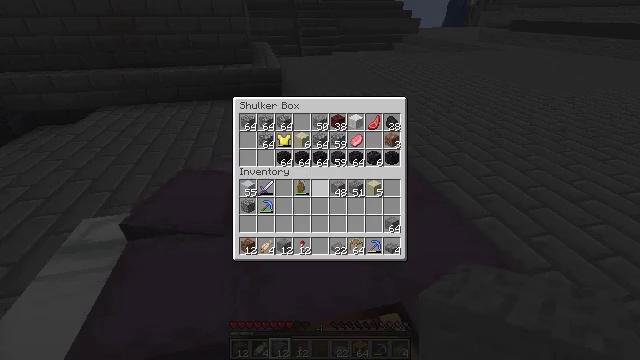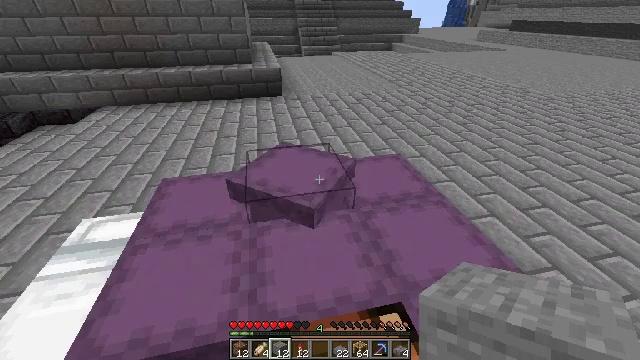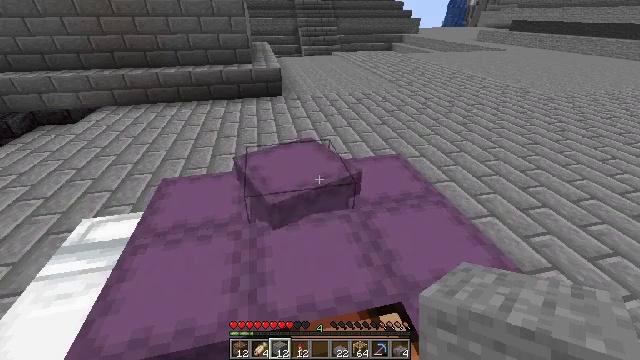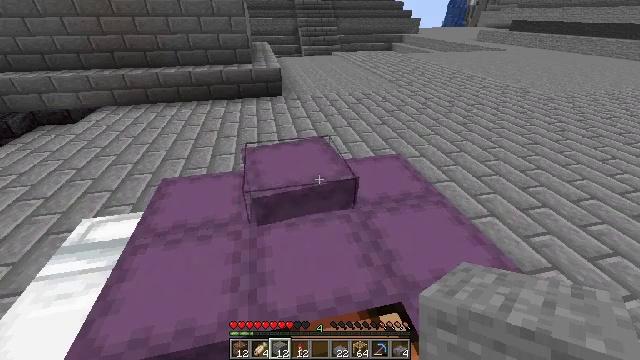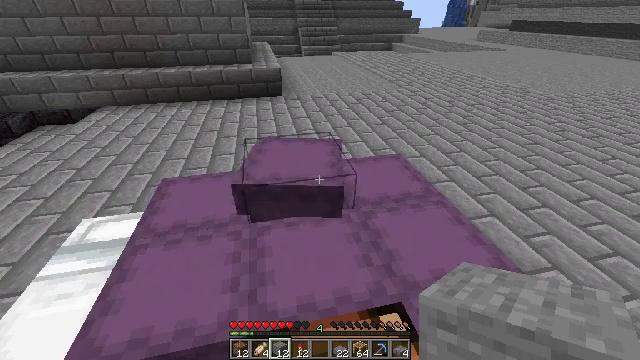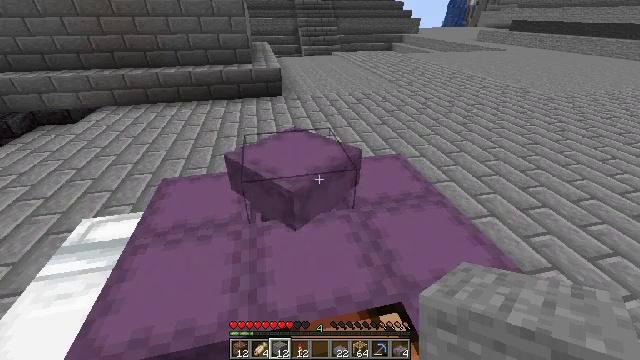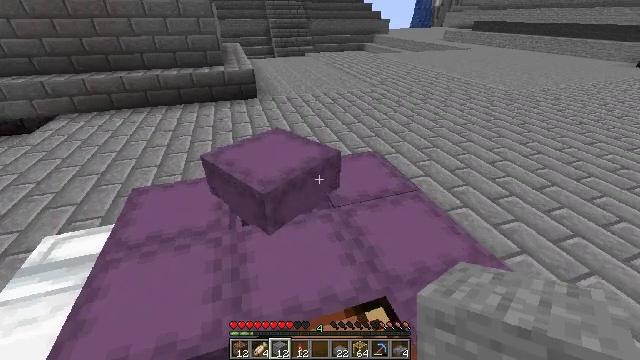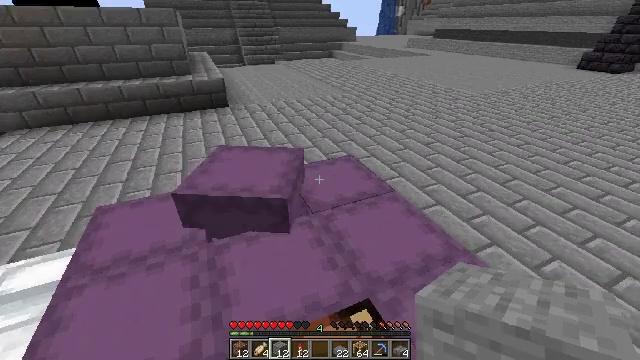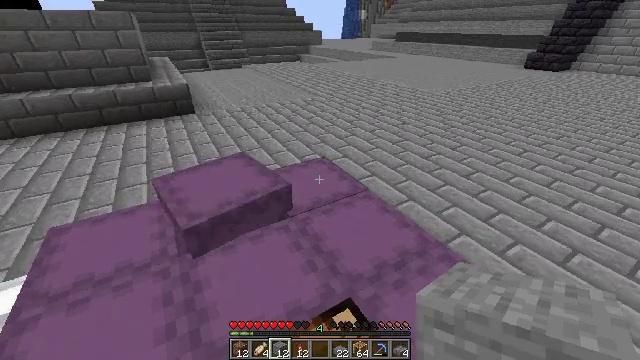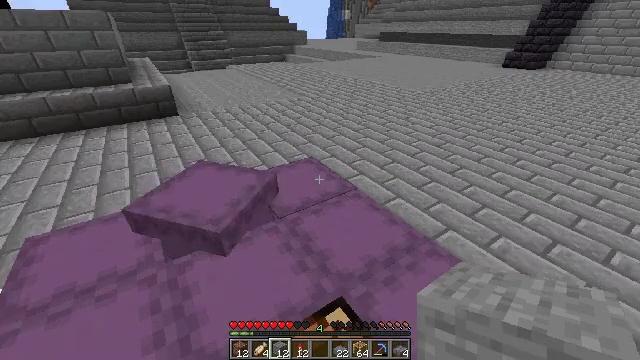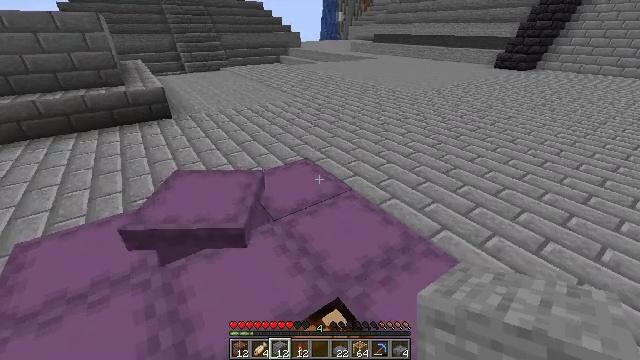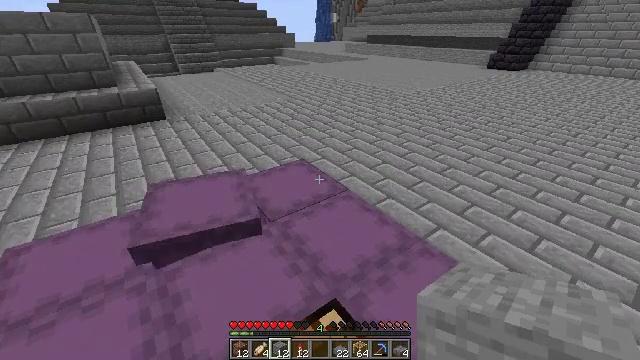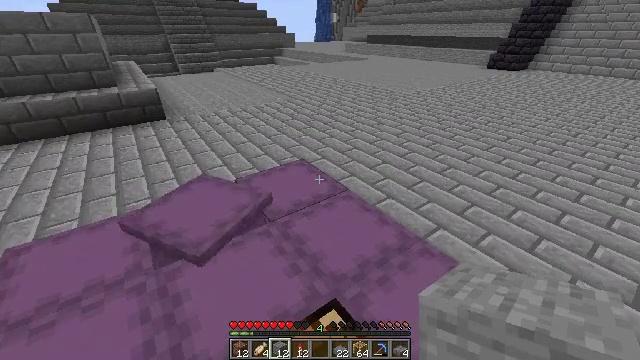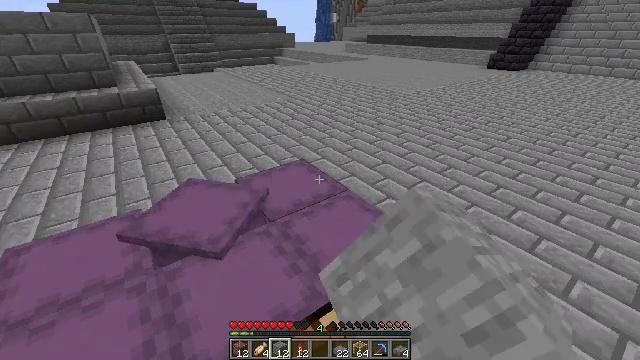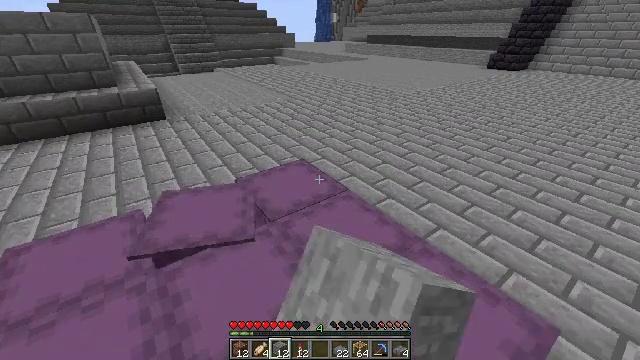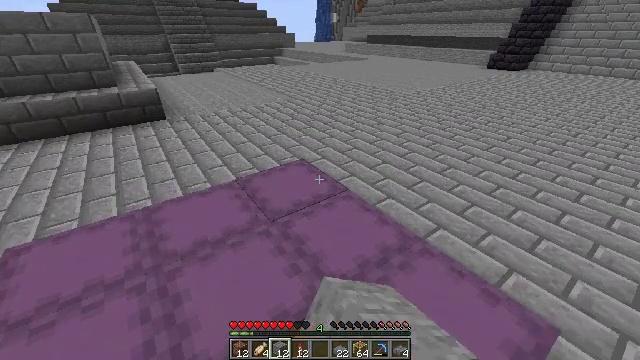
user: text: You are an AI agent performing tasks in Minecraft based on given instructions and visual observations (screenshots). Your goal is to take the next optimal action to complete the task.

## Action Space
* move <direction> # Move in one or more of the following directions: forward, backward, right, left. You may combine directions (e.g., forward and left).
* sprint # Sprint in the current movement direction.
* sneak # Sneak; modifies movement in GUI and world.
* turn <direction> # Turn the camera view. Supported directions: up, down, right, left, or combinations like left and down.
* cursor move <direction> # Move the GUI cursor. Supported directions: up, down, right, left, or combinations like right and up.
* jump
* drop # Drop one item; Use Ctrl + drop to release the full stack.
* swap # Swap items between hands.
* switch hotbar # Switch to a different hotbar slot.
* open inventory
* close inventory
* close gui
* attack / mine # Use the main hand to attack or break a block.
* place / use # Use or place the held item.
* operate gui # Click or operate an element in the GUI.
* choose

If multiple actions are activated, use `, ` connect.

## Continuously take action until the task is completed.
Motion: motion action
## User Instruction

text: Gather the shulker box for storage.
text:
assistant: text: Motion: no_op
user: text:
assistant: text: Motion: close gui
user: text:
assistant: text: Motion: open inventory
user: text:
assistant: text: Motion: no_op
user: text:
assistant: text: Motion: no_op
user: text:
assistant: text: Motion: turn right
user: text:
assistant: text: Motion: turn right and up
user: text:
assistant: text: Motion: turn right
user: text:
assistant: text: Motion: turn right
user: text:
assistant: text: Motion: turn right
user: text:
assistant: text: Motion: turn right
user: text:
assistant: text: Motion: use / place
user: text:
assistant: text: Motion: use / place
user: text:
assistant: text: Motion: no_op
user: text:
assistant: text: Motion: no_op
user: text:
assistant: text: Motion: no_op
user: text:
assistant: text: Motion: no_op
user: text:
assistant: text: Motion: no_op
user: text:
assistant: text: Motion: no_op
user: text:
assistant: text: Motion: no_op
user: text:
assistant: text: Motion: no_op
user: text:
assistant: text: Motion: no_op
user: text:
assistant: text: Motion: close inventory
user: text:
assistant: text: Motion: close inventory
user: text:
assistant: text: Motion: close inventory
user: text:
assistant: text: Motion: no_op
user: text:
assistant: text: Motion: no_op
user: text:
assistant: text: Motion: turn left and down
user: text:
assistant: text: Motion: turn left and down
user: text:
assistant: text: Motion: turn left and down